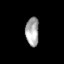
Tissue: skin
Cell type: Others
Senescence score: 0.7286
Nuclear area (px): 376
Mean DAPI intensity: 167.423